Question: I have an ActiveX on a page... I know ... ActiveX ... blarghhh!
That for some logic business reason we had to go with ActiveX, but the that I can't make the ActiveX '<object>' to be beneath anything else ...
it's extremely weird!
> <URL>
You can try the example, but remember that the ActiveX only work in Internet Explorer, and no matter what version for the ActiveX, it will always run.
This problem I'm facing is the one:

Playing with 'position' and 'z-index' does nothing and I have no more ideas :-(
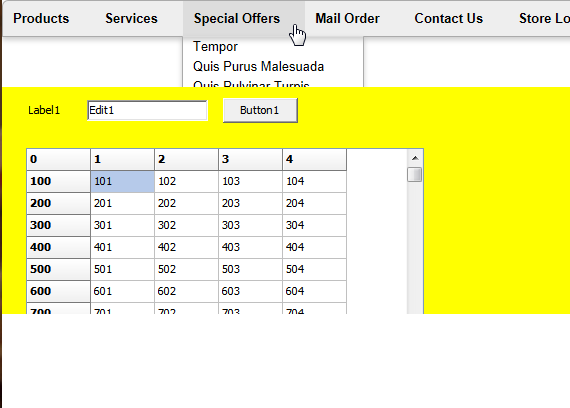
Answer: ActiveX controls are rendered as elements in Internet Explorer, whereas most other elements (particularly in newer versions of IE) are . Flash has a 'wmode' option for whether it draws windowless or windowed but, in my experience, this is very difficult to achieve, especially if the object is written in .NET and not C++.
> All windowed elements paint themselves on top of all windowless
elements, despite the wishes of their container. However, windowed
elements do follow the z-index attribute with respect to each other,
just as windowless elements follow the z-index attribute with respect
to each other.All windowless elements are rendered on the same MSHTML plane, and
windowed elements draw on a separate MSHTML plane. You can use z-index
to manipulate elements on the same plane but not to mix and match with
elements in different planes. You can rearrange the z-indexing of the
elements on each plane, but the windowed plane always draws on the top
of the windowless plane.
<URL>
There are two potential solutions I can think of. You could try the <URL>, which explains that you can use iframes to "cut out" part of the plug-in for the HTML below to show through.
The second solution is to draw your popup menus in <URL>. These are separate windows that render in front of your web page and can even exceed the boundaries of the document -- with some limitations -- the major downside being that they don't have shadows so this might uglify your styling a little.